Question: I have this xml:
'''
<RelativeLayout xmlns:android="http://schemas.android.com/apk/res/android"
xmlns:tools="http://schemas.android.com/tools"
android:id="@+id/item_detail_container"
android:layout_width="match_parent"
android:layout_height="match_parent">
<CheckBox
android:layout_width="wrap_content"
android:layout_height="wrap_content"
android:text="blocked"
android:id="@+id/isBlocked_cb"
android:layout_toStartOf="@+id/phone_editText"
android:layout_toLeftOf="@+id/phone_editText"
android:layout_above="@+id/comments_list"
android:checked="true" android:layout_alignParentTop="true" android:layout_alignParentLeft="true"
android:layout_alignParentStart="true"/>
<AutoCompleteTextView
android:layout_width="wrap_content"
android:layout_height="wrap_content"
android:id="@+id/phone_editText"
android:hint="enter phone"
android:layout_alignParentTop="true"
android:layout_centerHorizontal="true"/>
<Button
style="?android:attr/buttonStyleSmall"
android:layout_width="wrap_content"
android:layout_height="wrap_content"
android:text="search"
android:id="@+id/search_btn"
android:layout_toEndOf="@+id/phone_editText"
android:layout_toRightOf="@+id/phone_editText"
android:layout_above="@+id/comments_list"
android:layout_alignParentTop="true" android:layout_alignParentRight="true"
android:layout_alignParentEnd="true" android:onClick="foo"/>
<ListView
android:layout_width="match_parent"
android:layout_height="430dp"
android:id="@+id/comments_list"
android:layout_below="@+id/phone_editText"/>
<RelativeLayout android:id="@+id/bottom_container"
android:layout_width="match_parent"
android:layout_height="100dp"
android:layout_below="@id/item_list"
android:visibility="visible">
<AutoCompleteTextView
android:layout_width="wrap_content"
android:layout_height="wrap_content"
android:layout_alignParentBottom="true"
android:id="@+id/comment_text"
android:hint="enter comment"/>
<Button style="?android:attr/buttonStyleSmall"
android:layout_width="wrap_content"
android:layout_height="wrap_content"
android:text="Add"
android:id="@+id/add_btn"
android:layout_toRightOf="@+id/comment_text"
android:layout_alignTop="@+id/comment_text"/>
</RelativeLayout>
<LinearLayout
android:focusable="true" android:focusableInTouchMode="true"
android:layout_width="0px" android:layout_height="0px"/>
</RelativeLayout>
'''
but yet i cannot place the 'list' above the 'bottom container'.

why cannot i use 'wrap content' for the latter both height ?
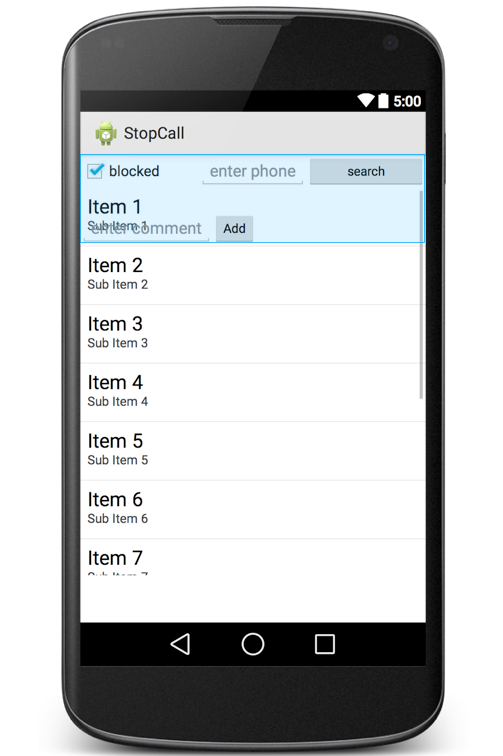
Answer: the list view has the wrong id of 'comments_list', lets change it to 'item_list' so that 'bottom_container' will be placed below it.
'''
<ListView
android:layout_width="match_parent"
android:layout_height="430dp"
android:id="@+id/item_list"
android:layout_below="@+id/phone_editText"/>
<RelativeLayout android:id="@+id/bottom_container"
android:layout_width="match_parent"
android:layout_height="100dp"
android:layout_below="@id/item_list"
android:visibility="visible">
'''